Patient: sex F, age 46
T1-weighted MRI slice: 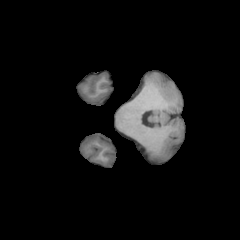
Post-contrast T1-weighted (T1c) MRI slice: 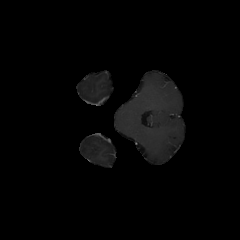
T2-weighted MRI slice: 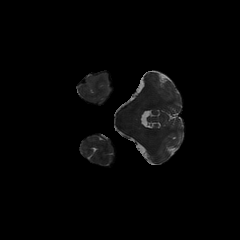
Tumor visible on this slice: no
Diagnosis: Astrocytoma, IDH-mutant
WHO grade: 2